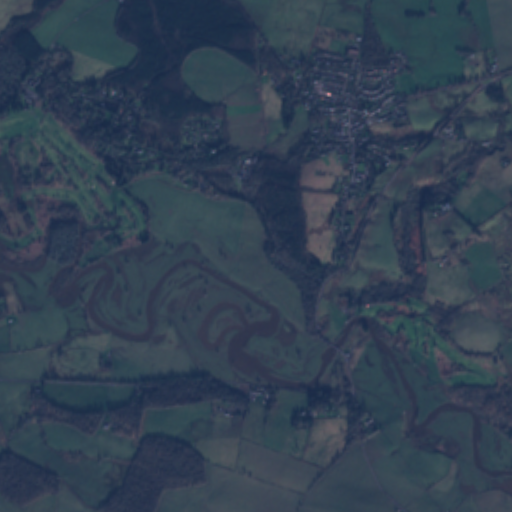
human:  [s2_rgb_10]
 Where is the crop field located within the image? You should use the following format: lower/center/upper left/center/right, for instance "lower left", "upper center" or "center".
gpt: The crop field is located in the right of the image.
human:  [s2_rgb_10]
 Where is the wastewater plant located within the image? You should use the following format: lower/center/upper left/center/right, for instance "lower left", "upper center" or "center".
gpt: The wastewater plant is located in the center right of the image.
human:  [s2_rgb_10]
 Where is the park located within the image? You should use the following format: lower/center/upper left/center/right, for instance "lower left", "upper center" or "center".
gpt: There is no park in the image.